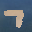
Label: 7